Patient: sex F, age 57
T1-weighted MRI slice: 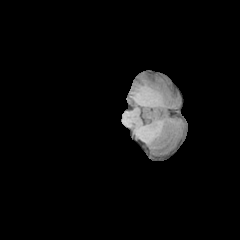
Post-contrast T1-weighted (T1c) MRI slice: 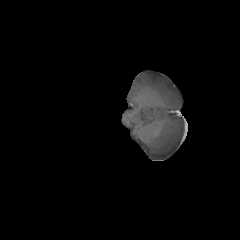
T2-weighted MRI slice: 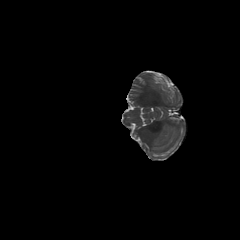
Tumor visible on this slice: no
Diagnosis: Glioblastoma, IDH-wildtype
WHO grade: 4